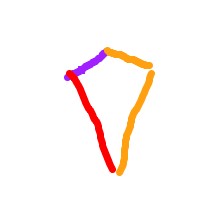
Shape: kite